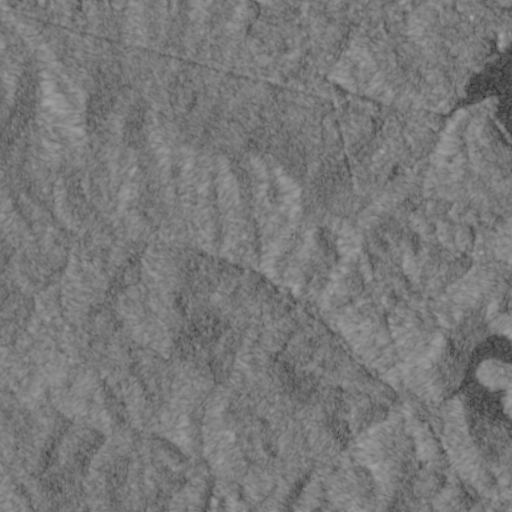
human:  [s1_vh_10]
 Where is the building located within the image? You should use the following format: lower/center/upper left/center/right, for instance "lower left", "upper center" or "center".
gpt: The building is located in the upper right of the image.
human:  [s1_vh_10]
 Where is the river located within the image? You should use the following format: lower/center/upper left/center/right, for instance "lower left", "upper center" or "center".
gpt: The river is located in the lower right of the image.
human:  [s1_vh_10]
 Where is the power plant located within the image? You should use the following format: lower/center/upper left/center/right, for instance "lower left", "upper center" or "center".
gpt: There is no power plant in the image.

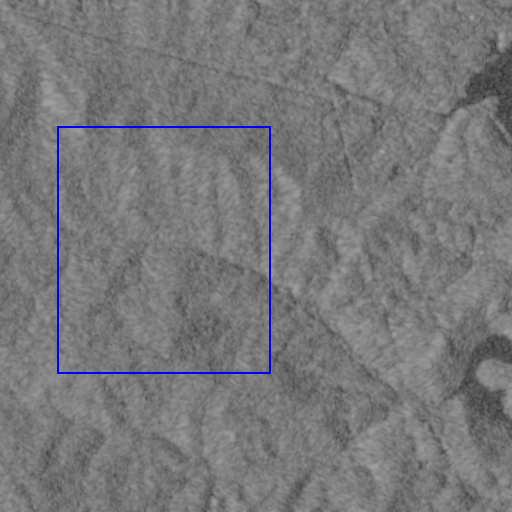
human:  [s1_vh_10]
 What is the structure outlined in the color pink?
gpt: There is no pink outline.
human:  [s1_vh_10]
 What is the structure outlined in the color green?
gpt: There is no structure outlined in green.